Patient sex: F
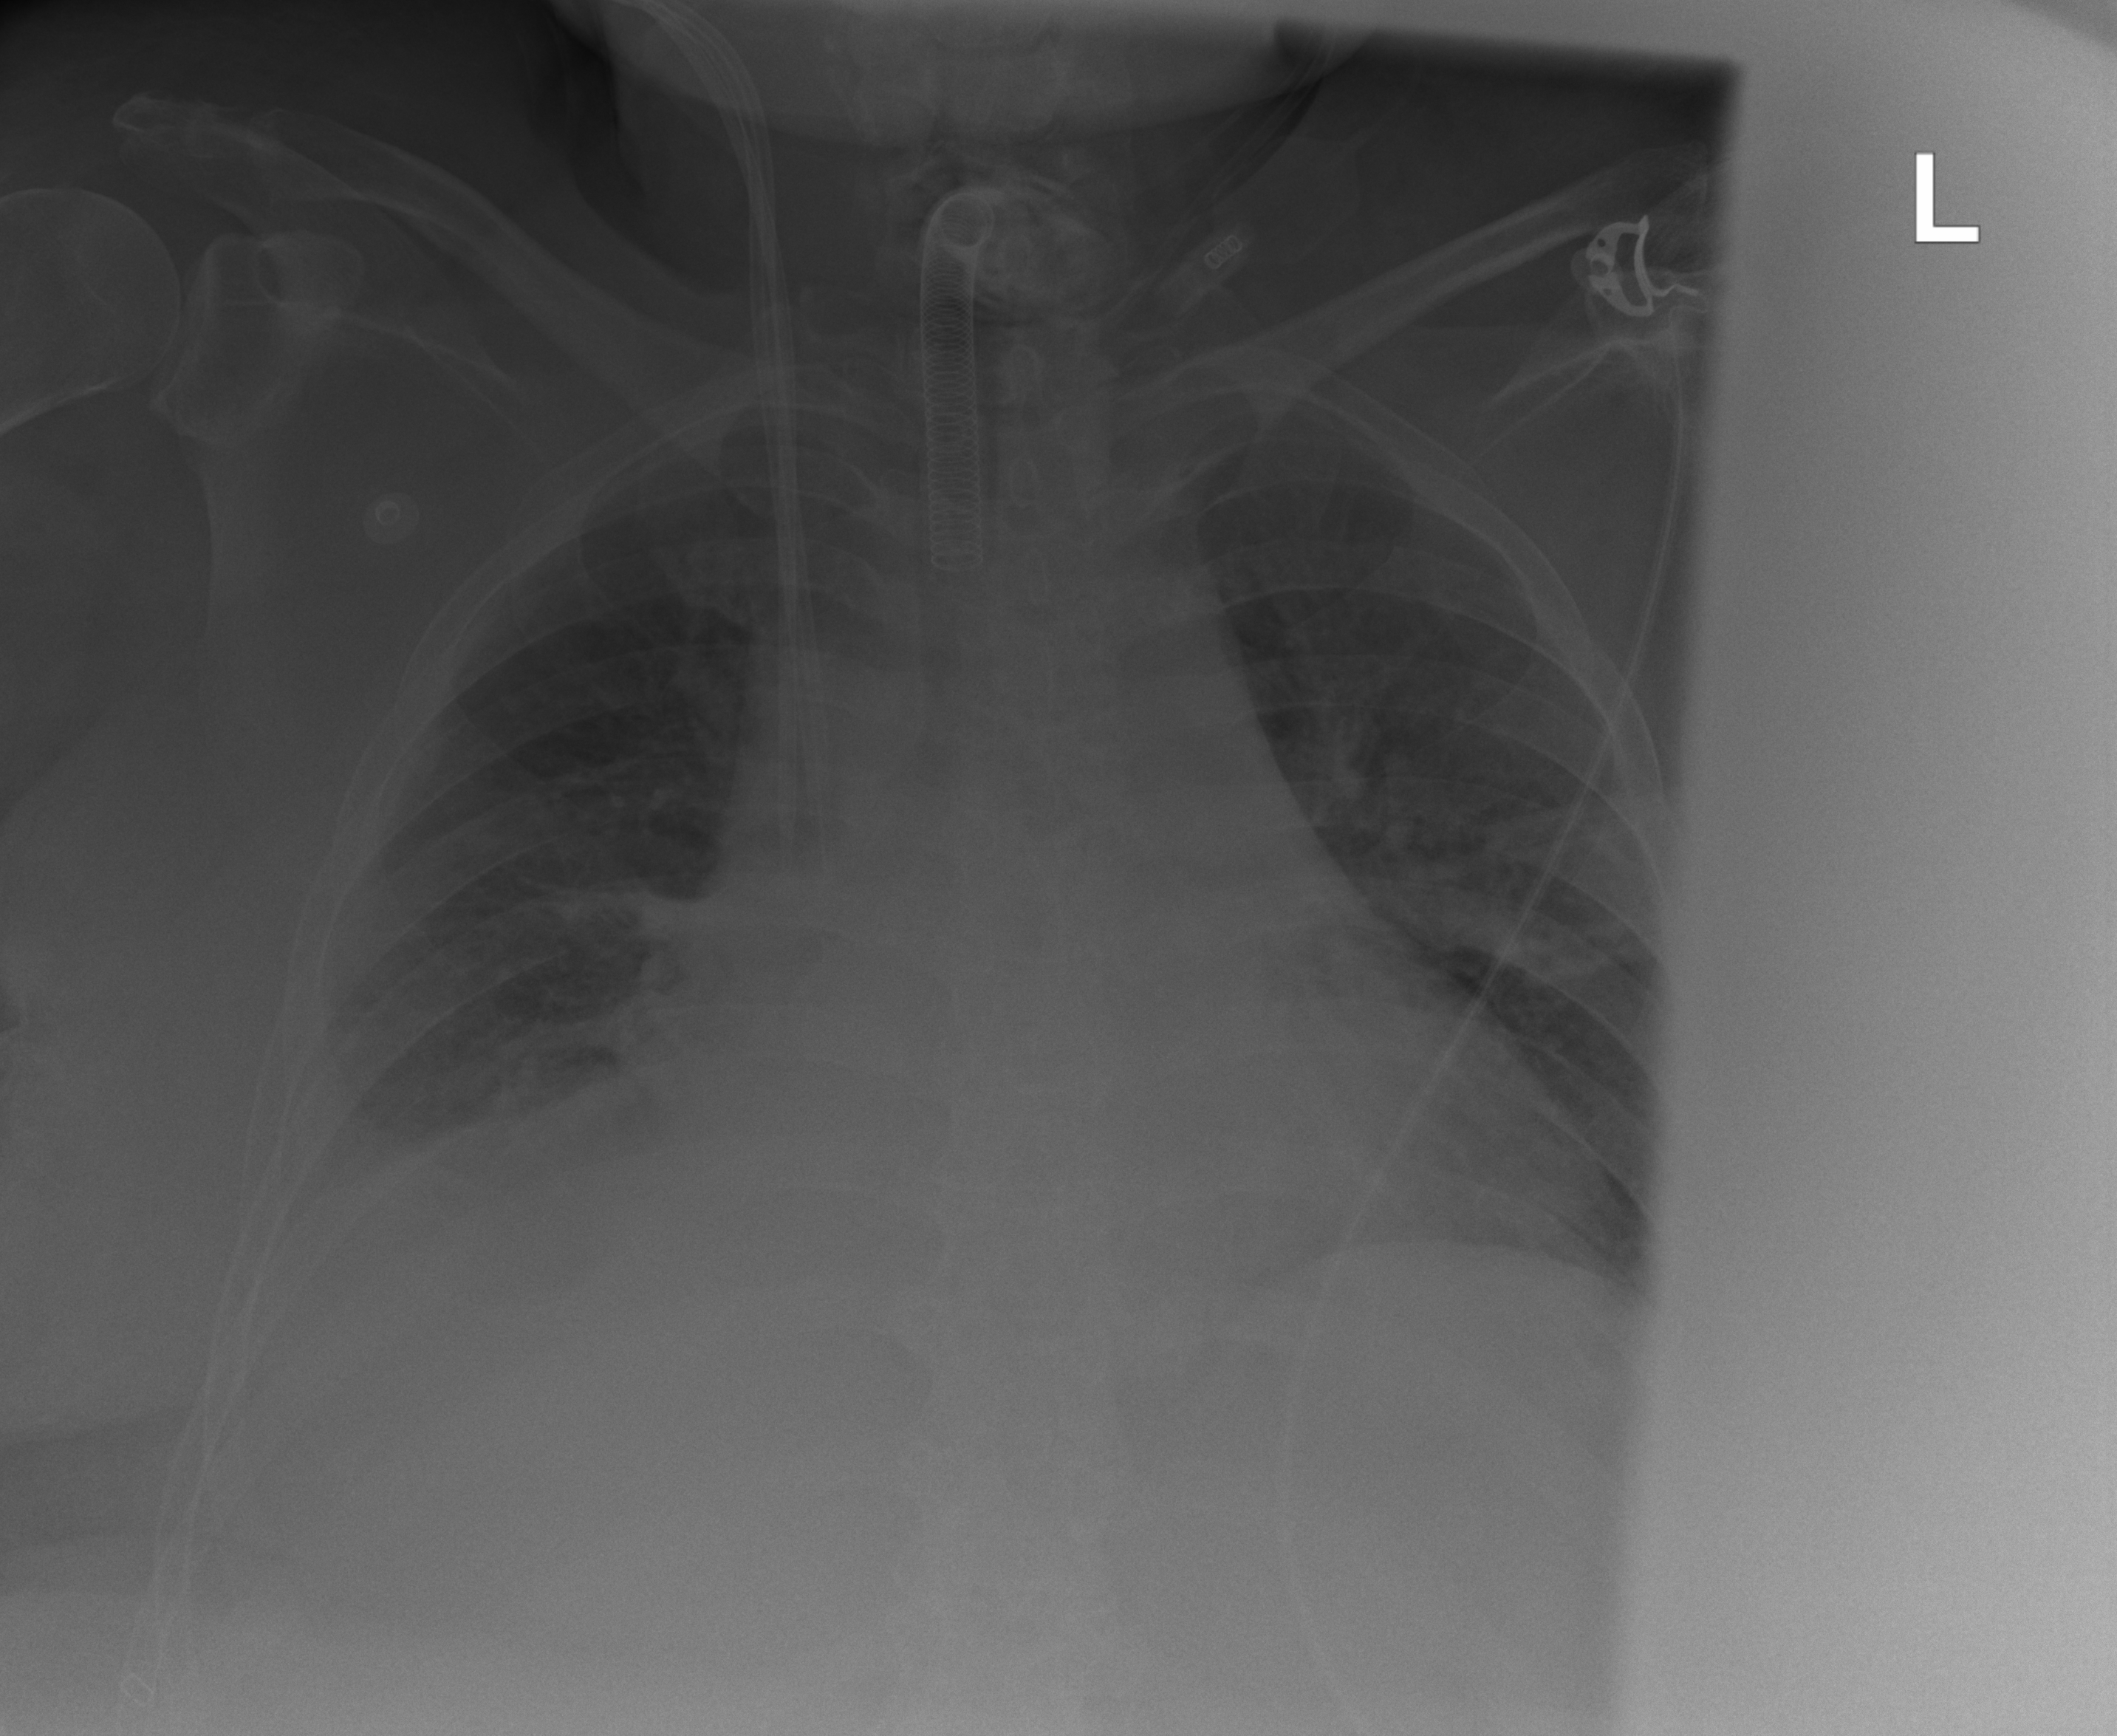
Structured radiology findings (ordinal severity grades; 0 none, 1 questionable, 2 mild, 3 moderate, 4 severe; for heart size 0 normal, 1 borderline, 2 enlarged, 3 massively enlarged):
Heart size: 2
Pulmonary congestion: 2
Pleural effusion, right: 2
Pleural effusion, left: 0
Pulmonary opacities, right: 2
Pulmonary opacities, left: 0
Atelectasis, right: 2
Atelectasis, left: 0